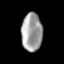
Tissue: skin
Cell type: Epithelial cells
Senescence score: 0.8875
Nuclear area (px): 781
Mean DAPI intensity: 159.228